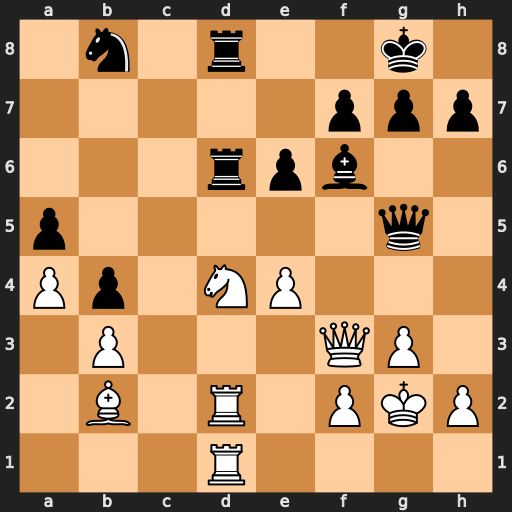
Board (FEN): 1n1r2k1/5ppp/3rpb2/p5q1/Pp1NP3/1P3QP1/1B1R1PKP/3R4
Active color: w
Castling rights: -
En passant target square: -
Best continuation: Nxe6 Rxe6 Bxf6